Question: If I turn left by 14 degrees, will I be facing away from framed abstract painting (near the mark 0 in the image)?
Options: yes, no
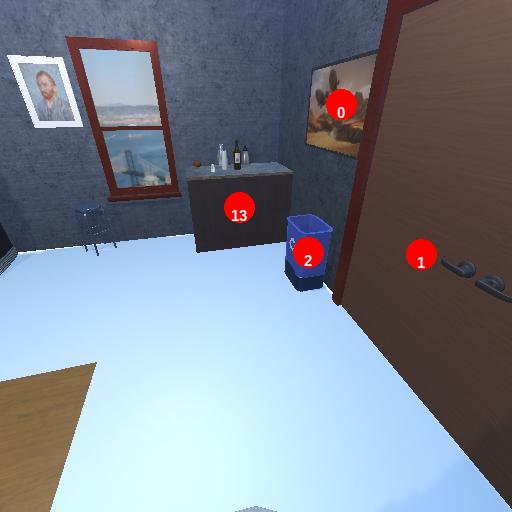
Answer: yes